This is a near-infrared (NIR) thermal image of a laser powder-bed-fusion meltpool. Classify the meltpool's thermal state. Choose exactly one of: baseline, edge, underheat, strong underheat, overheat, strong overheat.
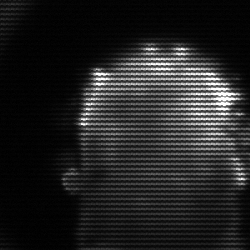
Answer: baseline